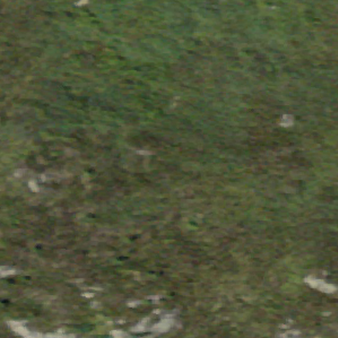
Label: other